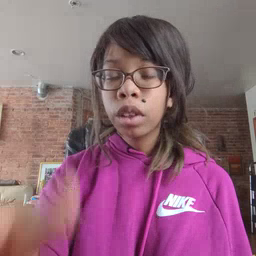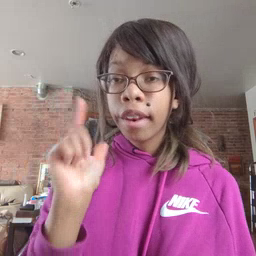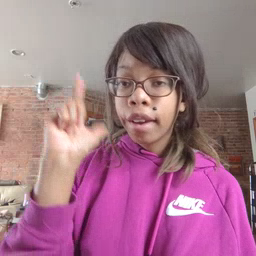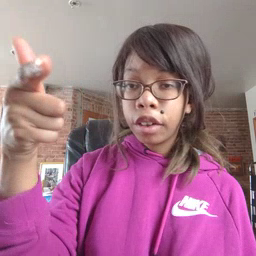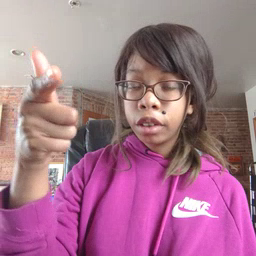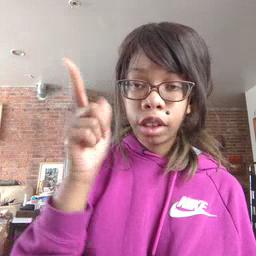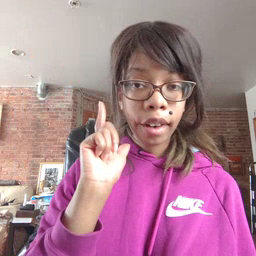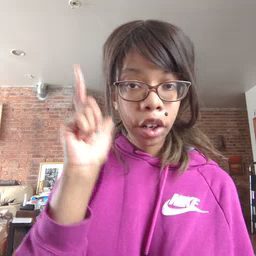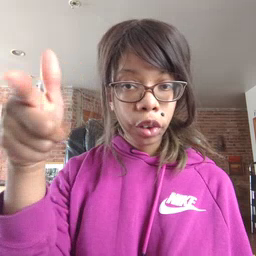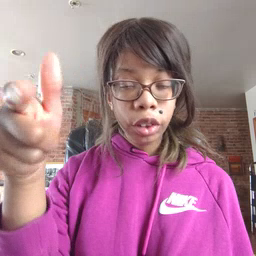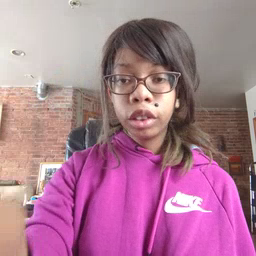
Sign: later